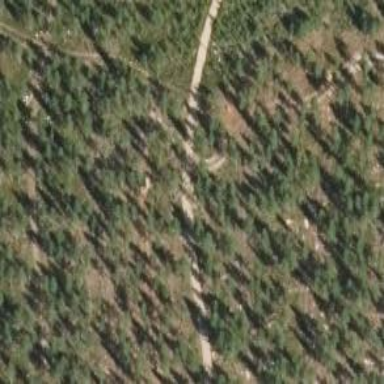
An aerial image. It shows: Footway road leading through track in leisure land.